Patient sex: M
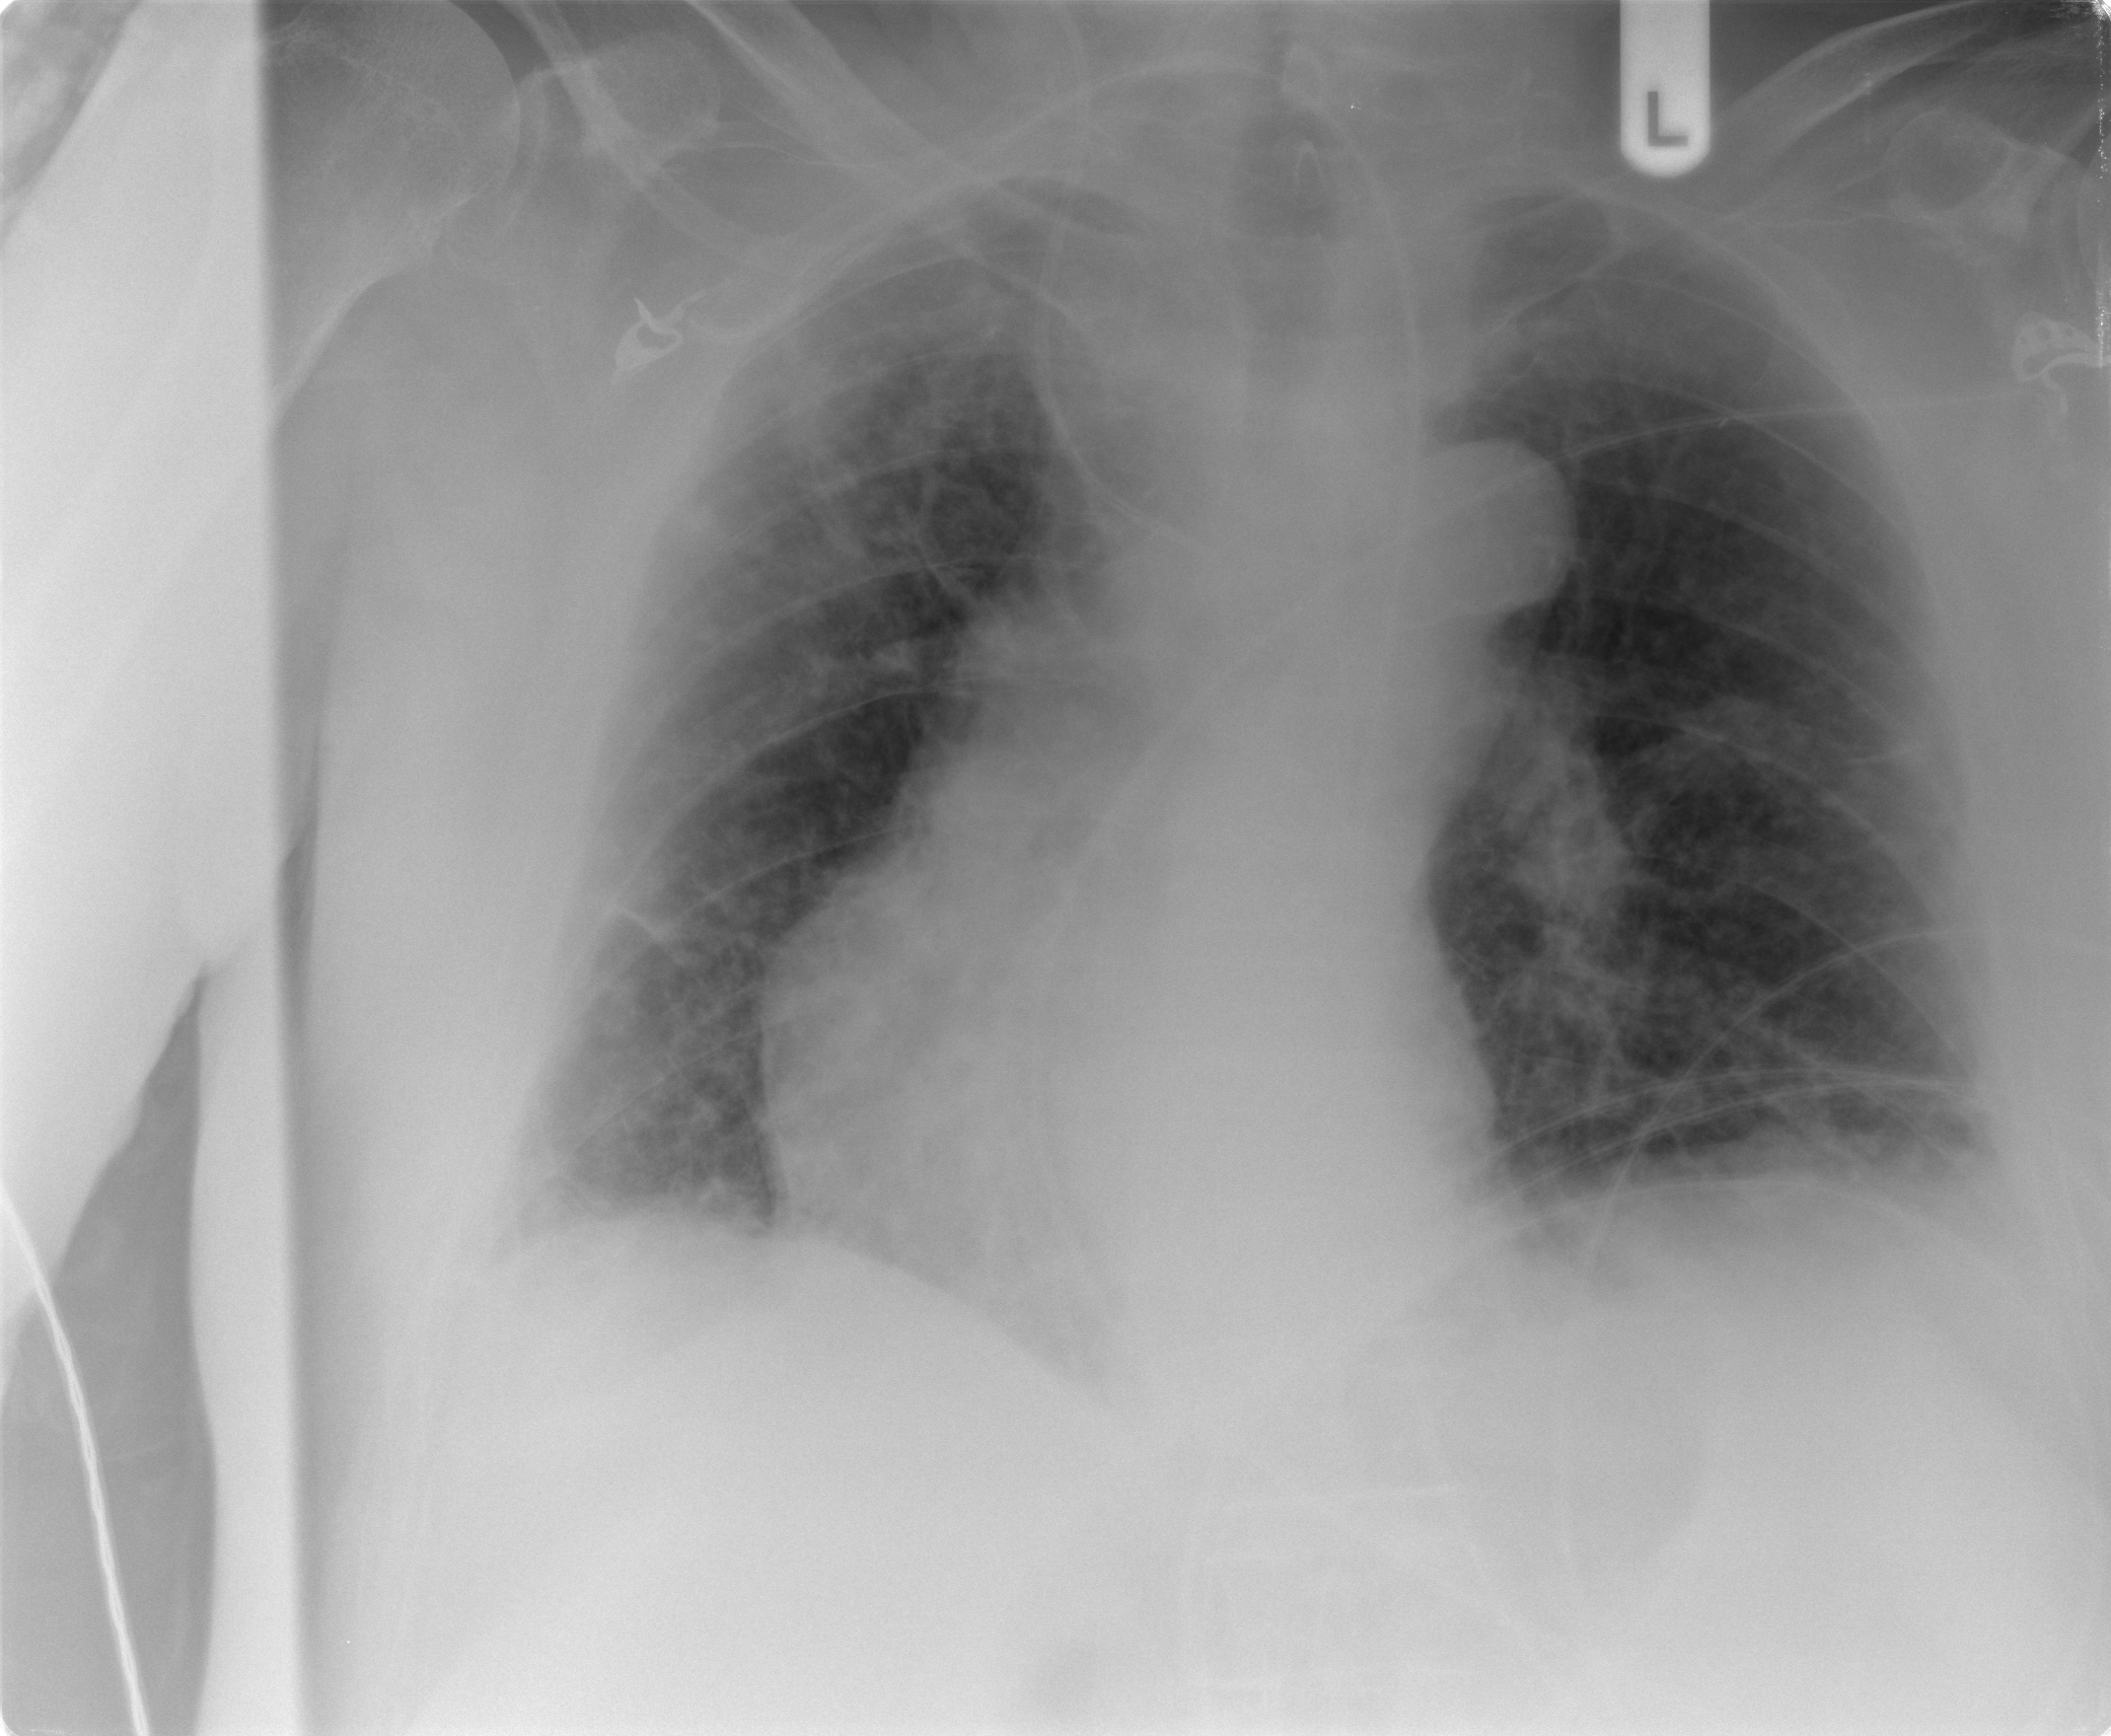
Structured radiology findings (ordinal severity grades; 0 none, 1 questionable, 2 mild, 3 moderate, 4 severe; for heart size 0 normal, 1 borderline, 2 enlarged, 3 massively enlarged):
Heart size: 0
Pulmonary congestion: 2
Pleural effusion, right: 0
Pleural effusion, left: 0
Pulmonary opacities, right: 2
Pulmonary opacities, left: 1
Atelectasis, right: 2
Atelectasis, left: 2